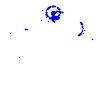
Particle: kaon